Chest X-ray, AP view. Patient: 34 years old, sex M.
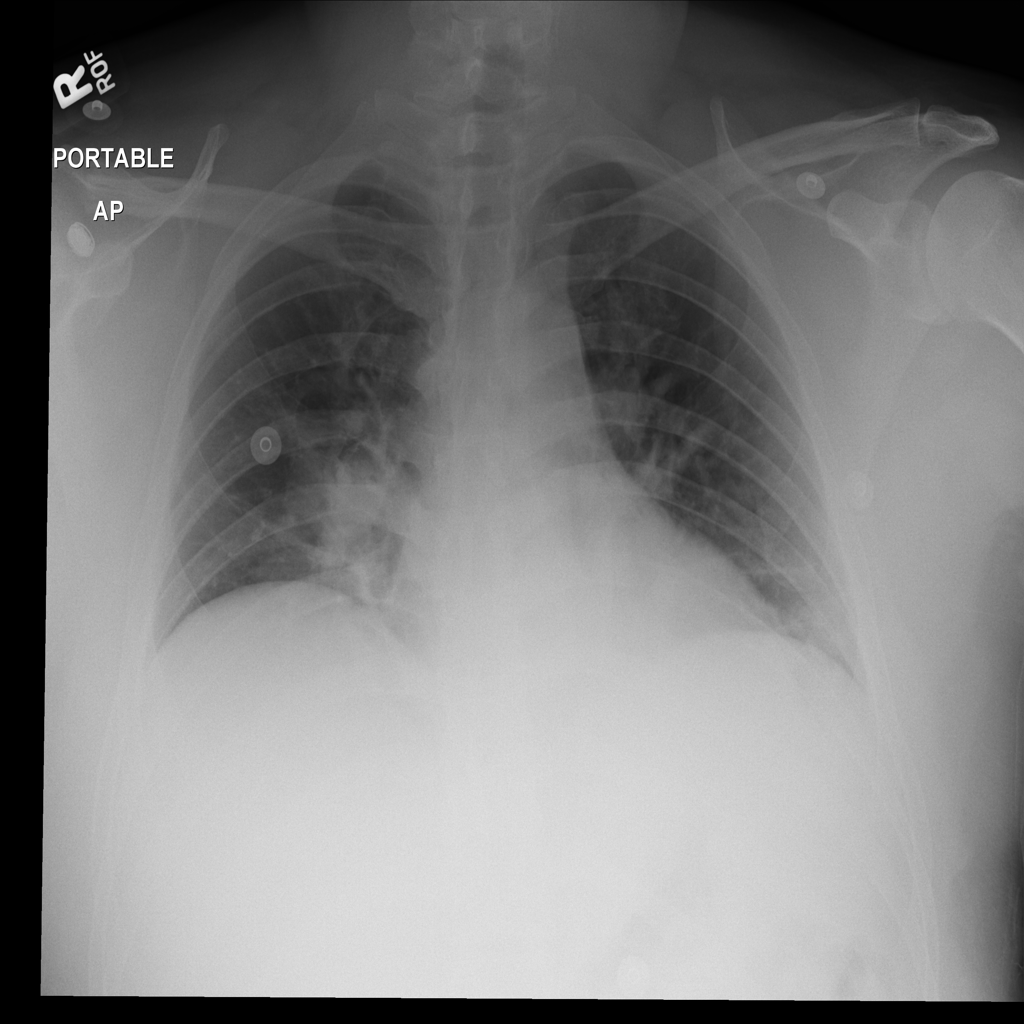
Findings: Atelectasis